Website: walmart
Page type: cross-sells
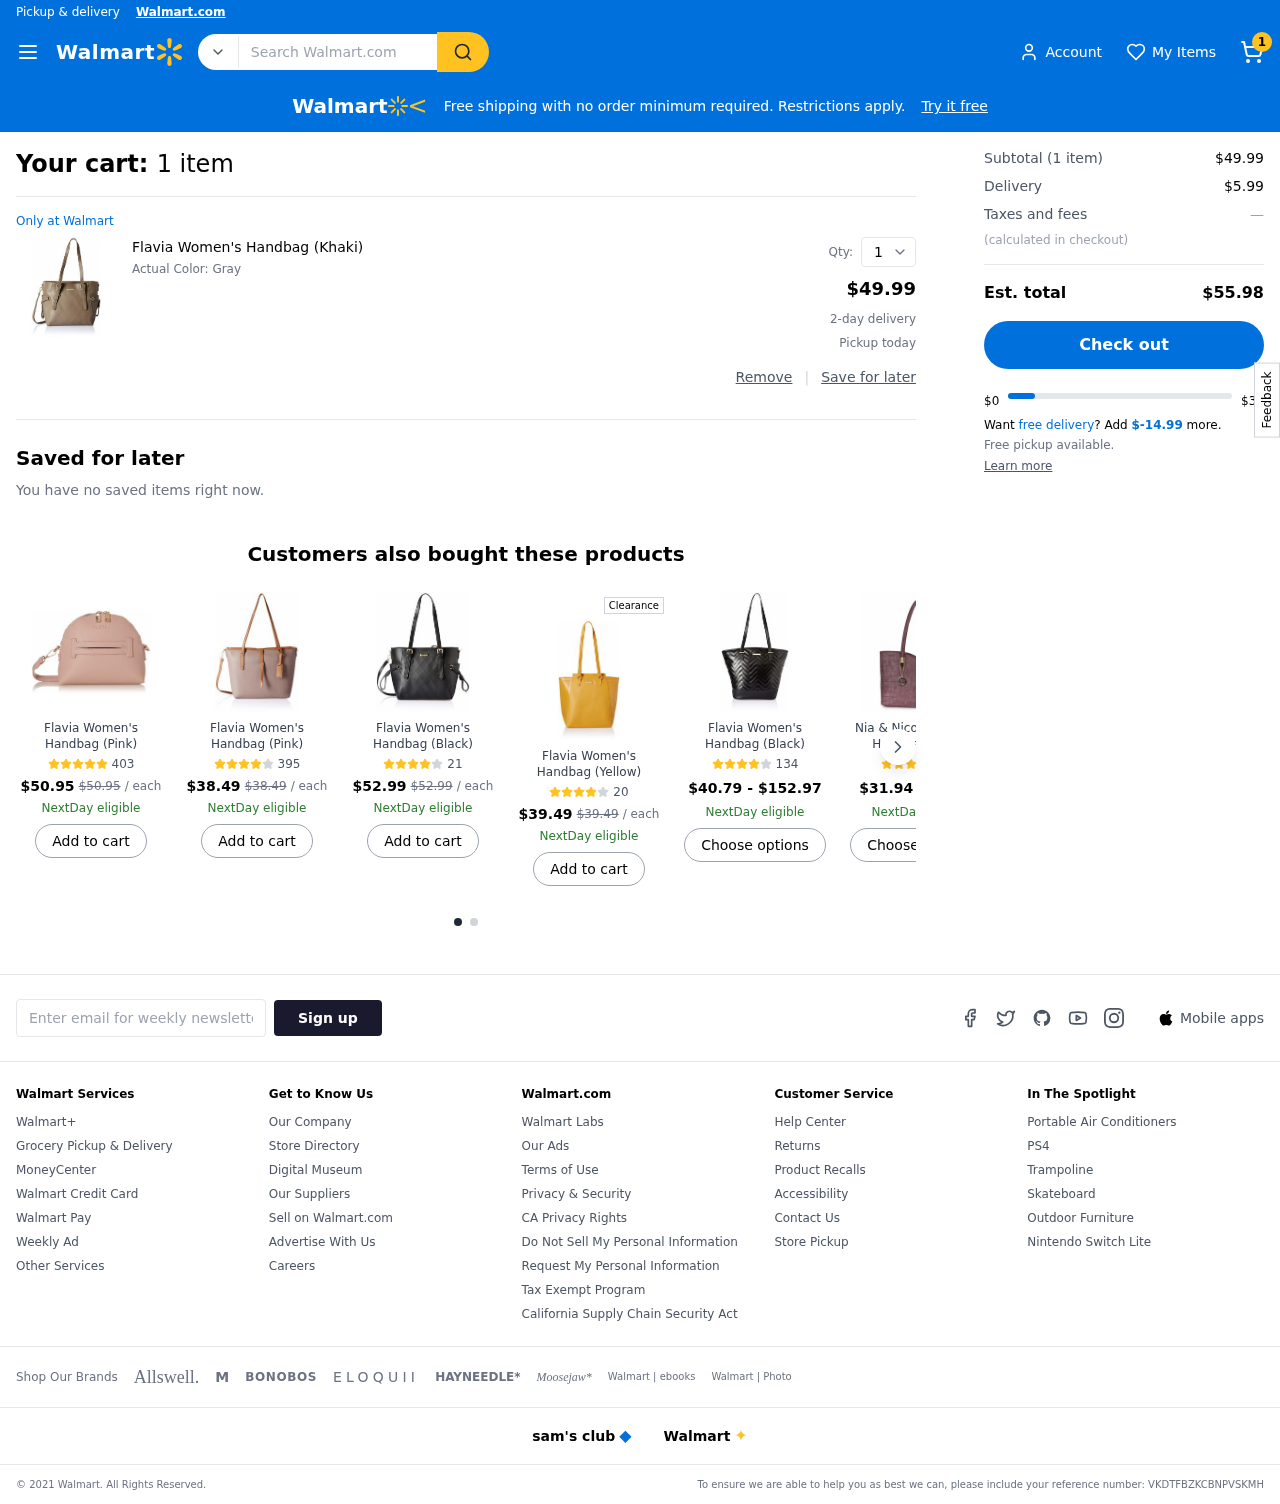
Product elements: key: PRODUCT1_NAME
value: Flavia Women's Handbag (Khaki)
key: PRODUCT1_PRICE
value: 49.99
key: PRODUCT1_QUANTITY
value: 1
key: PRODUCT6_PRICE
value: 50.99
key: PRODUCT7_PRICE
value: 35.49
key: PRODUCT2_NAME
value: Flavia Women's Handbag (Pink)
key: PRODUCT2_NUM_RATINGS
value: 403
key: PRODUCT2_PRICE
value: $50.95
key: PRODUCT2_ORIGINAL_PRICE
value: $50.95
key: PRODUCT3_NAME
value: Flavia Women's Handbag (Pink)
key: PRODUCT3_NUM_RATINGS
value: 395
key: PRODUCT3_PRICE
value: $38.49
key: PRODUCT3_ORIGINAL_PRICE
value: $38.49
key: PRODUCT4_NAME
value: Flavia Women's Handbag (Black)
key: PRODUCT4_NUM_RATINGS
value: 21
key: PRODUCT4_PRICE
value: $52.99
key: PRODUCT4_ORIGINAL_PRICE
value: $52.99
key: PRODUCT5_NAME
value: Flavia Women's Handbag (Yellow)
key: PRODUCT5_NUM_RATINGS
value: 20
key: PRODUCT5_PRICE
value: $39.49
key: PRODUCT5_ORIGINAL_PRICE
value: $39.49
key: PRODUCT6_NAME
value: Flavia Women's Handbag (Black)
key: PRODUCT6_NUM_RATINGS
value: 134
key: PRODUCT7_NAME
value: Nia & Nicole Women's Handbag (Wine)
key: PRODUCT7_NUM_RATINGS
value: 23
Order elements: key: ORDER_NUM_ITEMS
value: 1
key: ORDER_NUM_ITEMS
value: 1 item
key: ORDER_SUBTOTAL
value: $49.99
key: ORDER_SHIPPING_COST
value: $5.99
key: ORDER_TOTAL
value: $55.98
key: ORDER_FREE_DELIVERY_REMAINING
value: $-14.99
Search elements: key: HEADER_SEARCH
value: Search Walmart.com